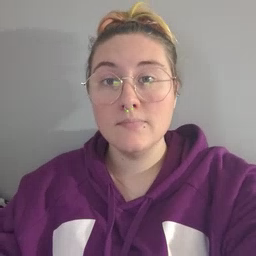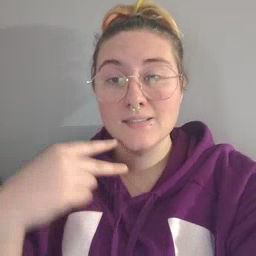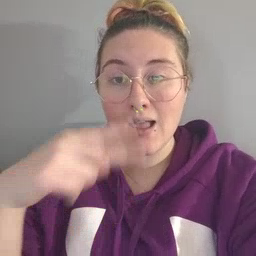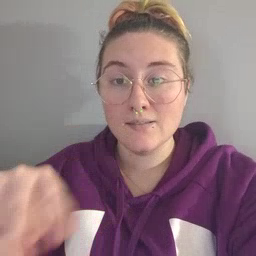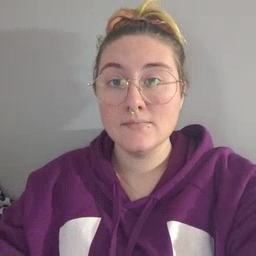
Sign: dance